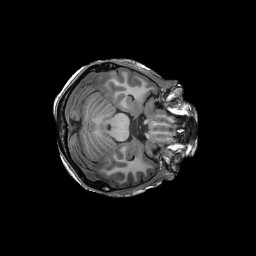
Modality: T1w
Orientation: axial
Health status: ill
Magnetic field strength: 3 T